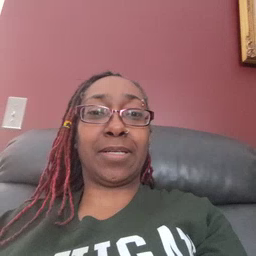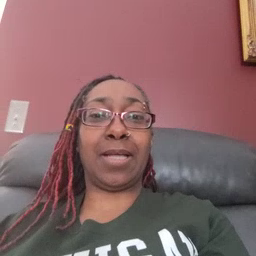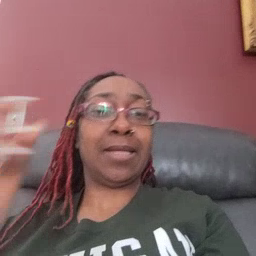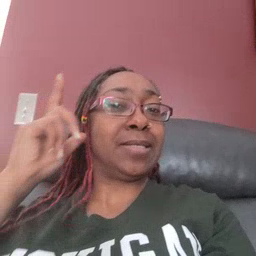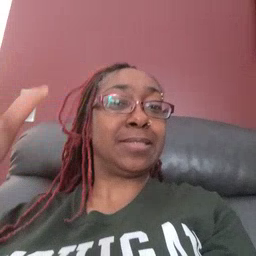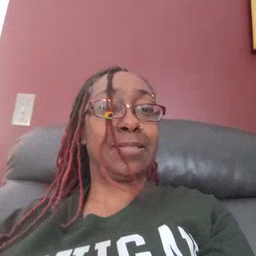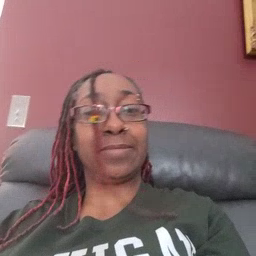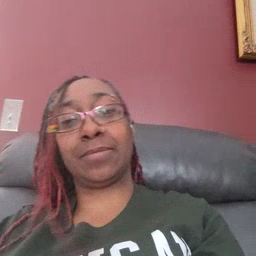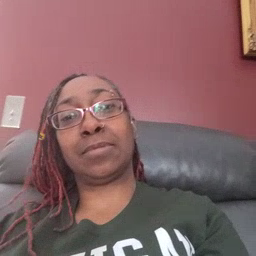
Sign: listen